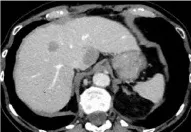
Follow-up CT scans showing tumor progression with hepatic and pancreatic metastases. (A) Follow-up CT scan three months after the end of the initial chemotherapy showing new liver metastases and a new lesion in the pancreas, marked with an X.
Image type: radiology (ct)